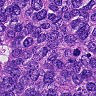
Metastatic tissue present: yes